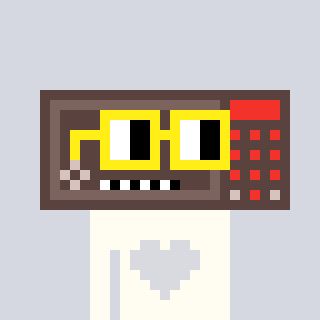
a pixel art character with square yellow glasses, a wallsafe-shaped head and a grayscale-colored body on a cool background